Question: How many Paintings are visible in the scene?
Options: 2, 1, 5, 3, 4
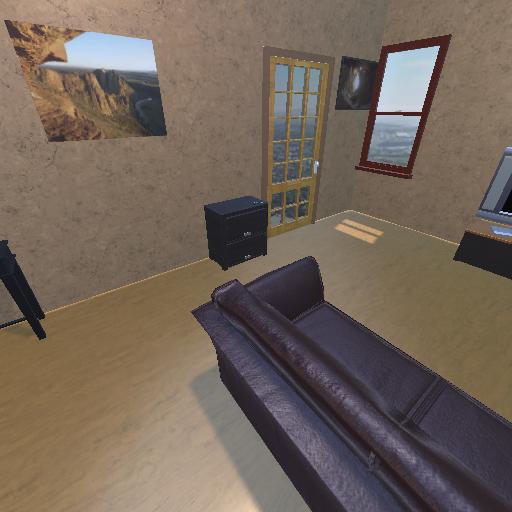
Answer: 2